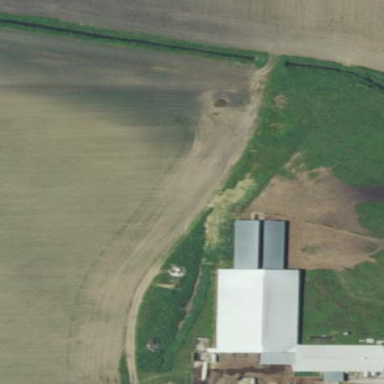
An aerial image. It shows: Cowshed building.